Question: How to add button and javascript to Wordpress admin edit list?
This is what I'm looking for:

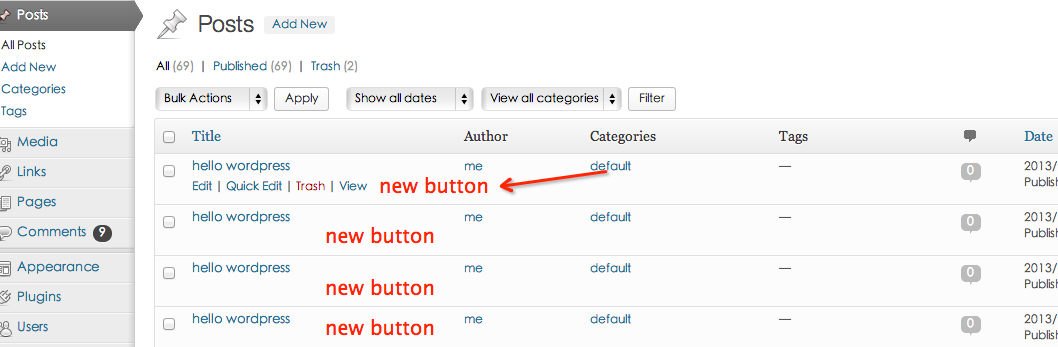
Answer: To add an action to the row you can use the 'post_row_actions' filter (or 'page_row_actions' for pages). 'Place this code in your functions.php' file.
'''
add_filter('post_row_actions', 'my_post_row_actions', 10, 2);
add_filter('page_row_actions', 'my_post_row_actions', 10, 2);
function my_post_row_actions($actions, $post){
$actions['my_action'] = '<a rel="permalink" class="my-inline-action" title="My Action" href="#">My Action</a>';
return $actions;
}
'''
So this covers the HTML side of things. Obviously in the above you would need to come up with a more meaningful handle that 'my_action', as well as a title. If you are wishing to use some jQuery though, you can leave the href as '#'.
For the jQuery side of things - what exactly do you want to do? Without more information, it's pretty much impossible to help.